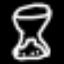
Label: hourglass